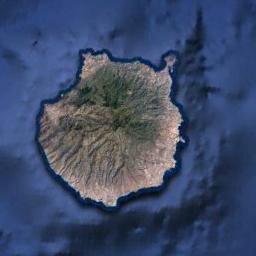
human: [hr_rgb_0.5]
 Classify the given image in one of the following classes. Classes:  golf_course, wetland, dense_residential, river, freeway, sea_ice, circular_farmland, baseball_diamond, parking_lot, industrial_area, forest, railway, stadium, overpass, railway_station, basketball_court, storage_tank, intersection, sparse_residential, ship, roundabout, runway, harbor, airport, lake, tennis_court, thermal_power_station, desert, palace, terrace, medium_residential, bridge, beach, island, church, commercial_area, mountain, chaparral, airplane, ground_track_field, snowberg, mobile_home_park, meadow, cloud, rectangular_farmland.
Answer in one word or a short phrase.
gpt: island